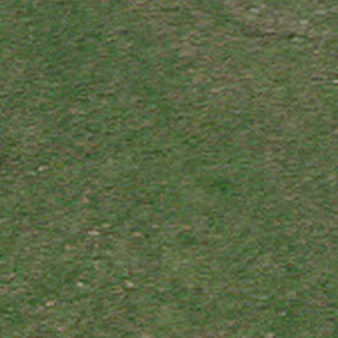
Label: other